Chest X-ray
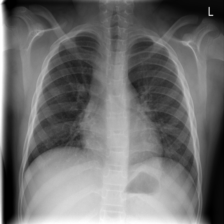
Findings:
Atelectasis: negative
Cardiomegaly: negative
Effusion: negative
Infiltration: negative
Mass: negative
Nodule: negative
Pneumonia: negative
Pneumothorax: negative
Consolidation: negative
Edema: negative
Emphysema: negative
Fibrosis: negative
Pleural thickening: negative
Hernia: negative